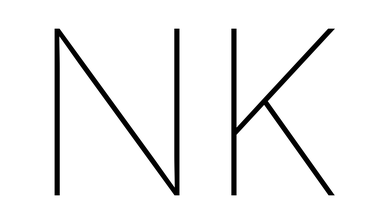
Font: Inter_Thin